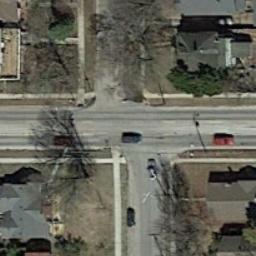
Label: intersection